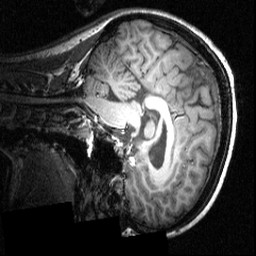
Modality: T1w
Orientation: sagittal
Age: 16
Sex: female
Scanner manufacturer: siemens
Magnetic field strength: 3.951 T
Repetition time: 1.5 s
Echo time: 0.00335 s